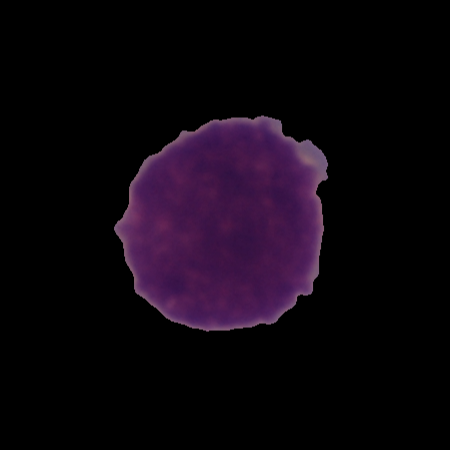
Label: cancer